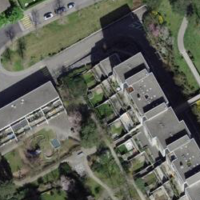
EUNIS habitat code: 54
Species observed at this site:
Erodium cicutarium